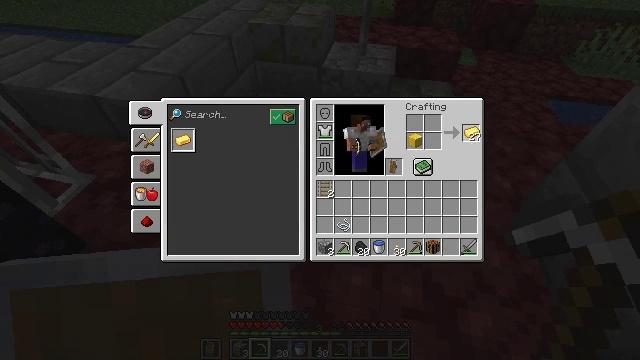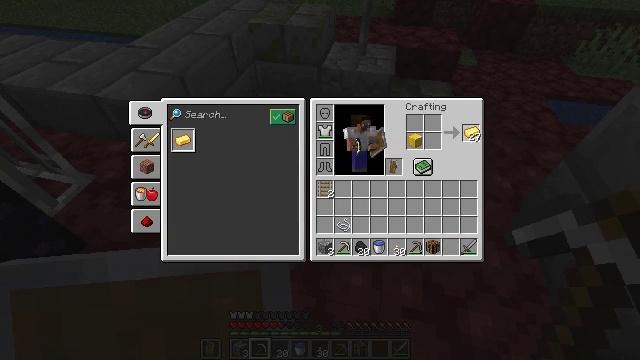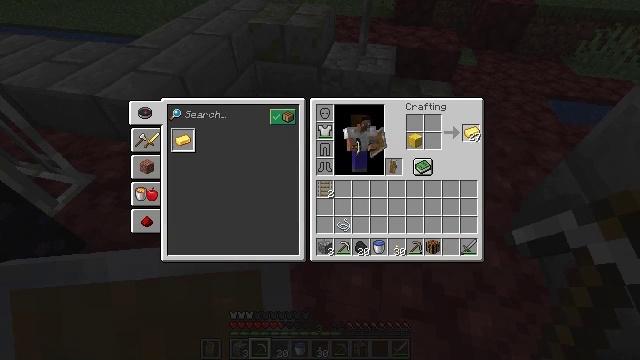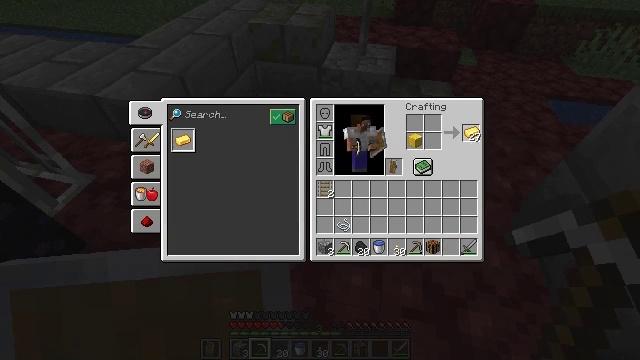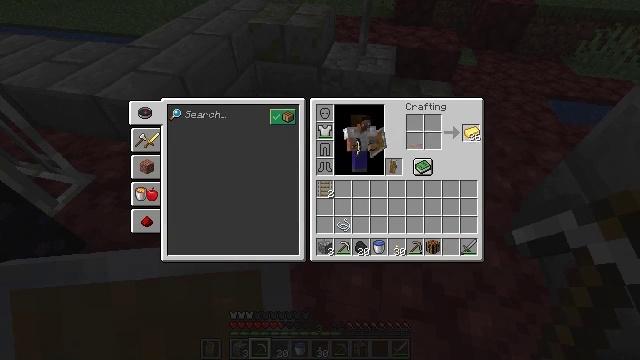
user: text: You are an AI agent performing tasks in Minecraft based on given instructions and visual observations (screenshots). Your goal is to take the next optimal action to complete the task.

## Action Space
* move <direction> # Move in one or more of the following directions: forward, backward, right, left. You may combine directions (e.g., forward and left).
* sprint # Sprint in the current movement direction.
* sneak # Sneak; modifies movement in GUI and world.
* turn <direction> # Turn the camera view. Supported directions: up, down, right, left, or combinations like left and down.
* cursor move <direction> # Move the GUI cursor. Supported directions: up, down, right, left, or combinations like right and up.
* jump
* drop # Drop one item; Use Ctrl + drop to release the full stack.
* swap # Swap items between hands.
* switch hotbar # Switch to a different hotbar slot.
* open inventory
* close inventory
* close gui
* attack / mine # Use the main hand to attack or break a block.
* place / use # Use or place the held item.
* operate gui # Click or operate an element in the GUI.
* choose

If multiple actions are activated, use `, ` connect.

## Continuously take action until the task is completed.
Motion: motion action
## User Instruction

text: Use gold ore and smelt a gold ingot.
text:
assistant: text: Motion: use / place
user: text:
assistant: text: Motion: use / place
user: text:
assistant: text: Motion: use / place
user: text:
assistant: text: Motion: use / place
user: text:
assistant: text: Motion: no_op